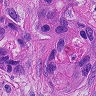
Metastatic tissue present: yes